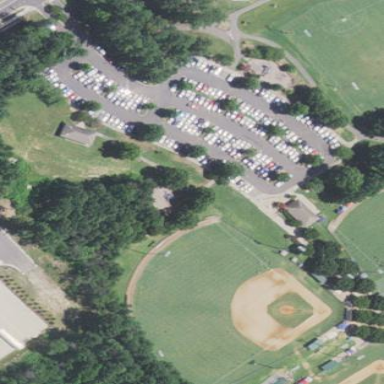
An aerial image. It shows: Baseball pitch for leisure land.